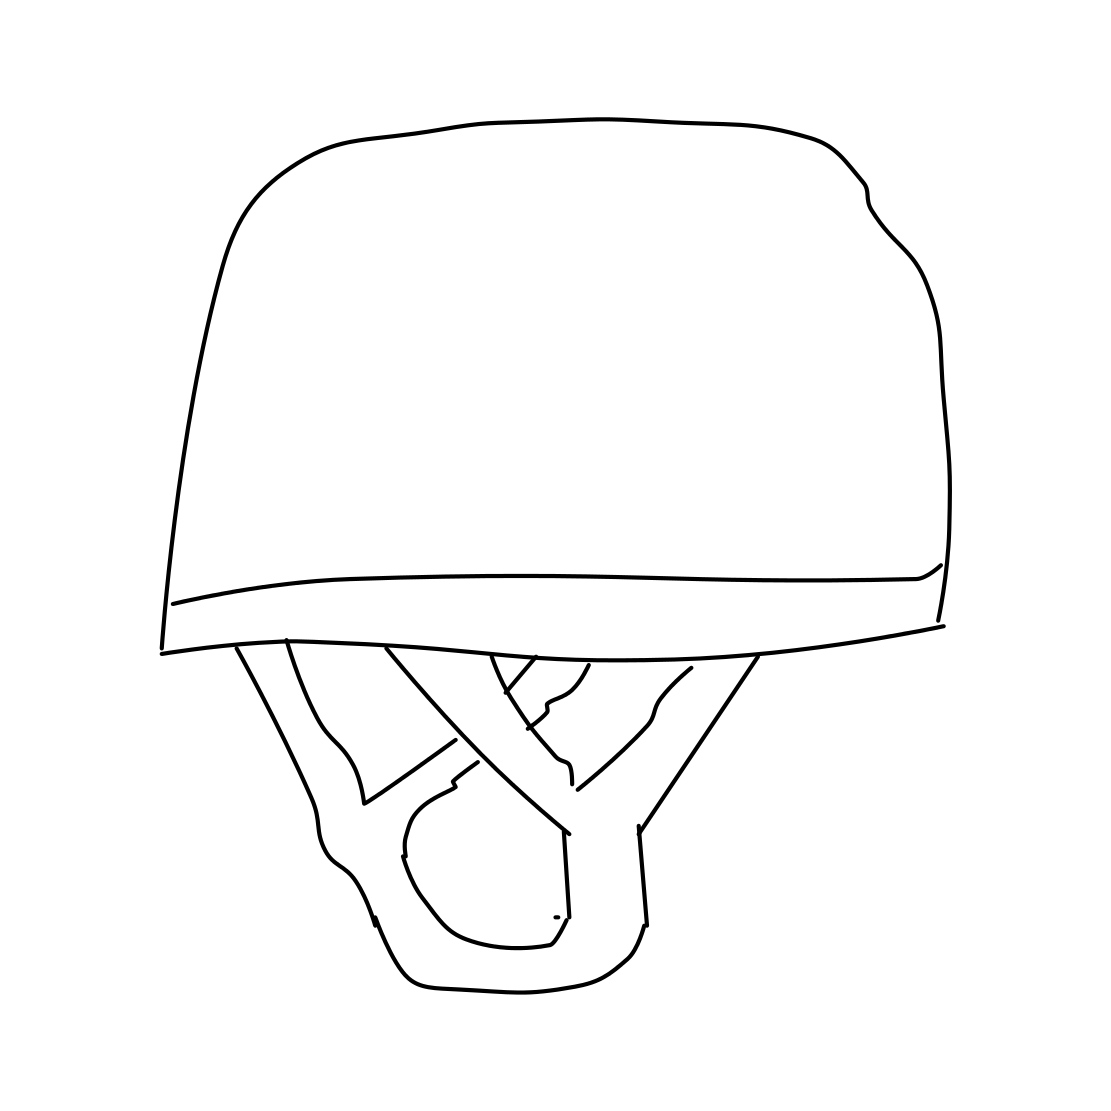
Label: helmet